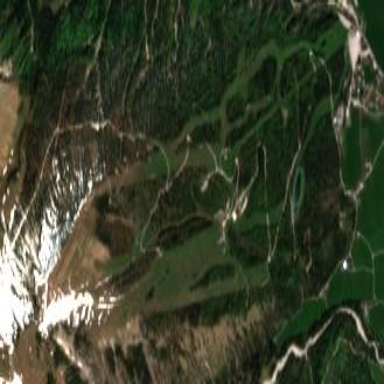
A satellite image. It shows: Area designated for winter sports.